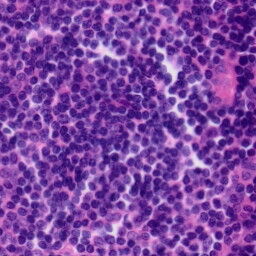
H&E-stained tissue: Tonsil